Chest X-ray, AP view. Patient: 58 years old, sex F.
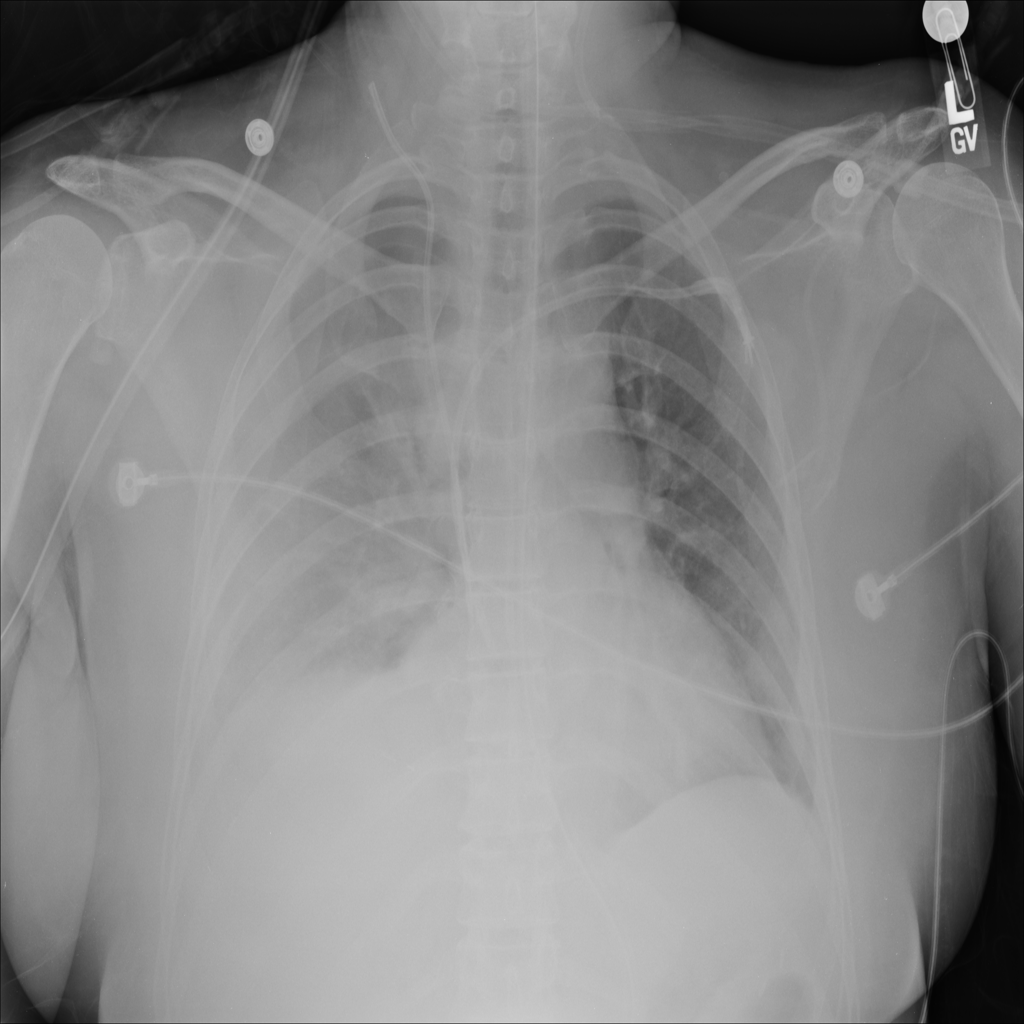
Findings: No Finding